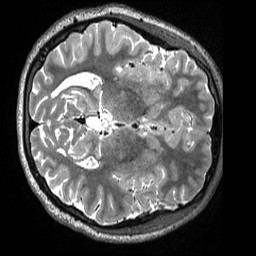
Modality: T2w
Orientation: axial
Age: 22
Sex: female
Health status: ill
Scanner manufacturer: siemens
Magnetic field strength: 3 T
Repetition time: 3.2 s
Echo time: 0.563 s